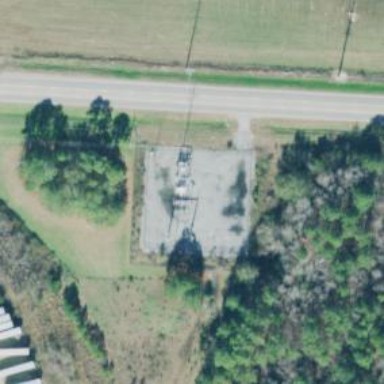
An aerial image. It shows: Industrial power substation surrounded by fence.